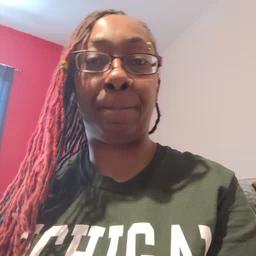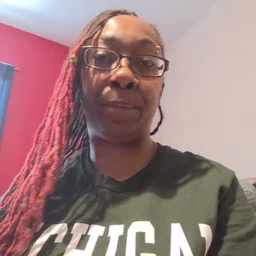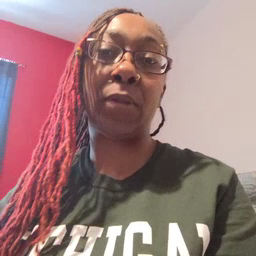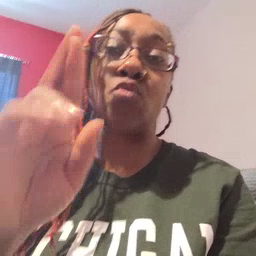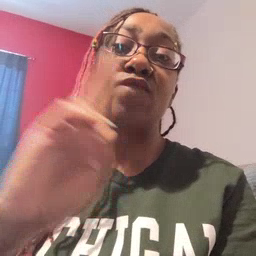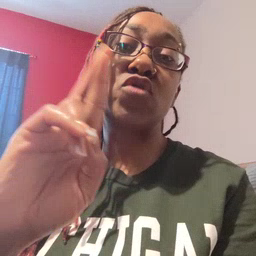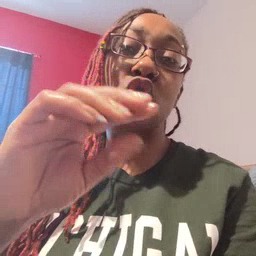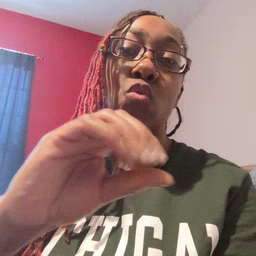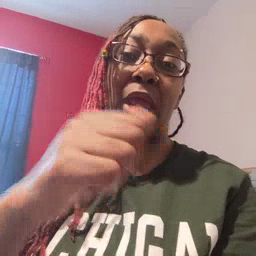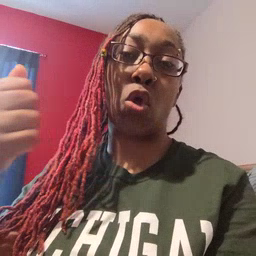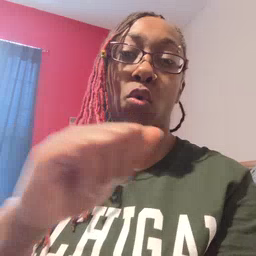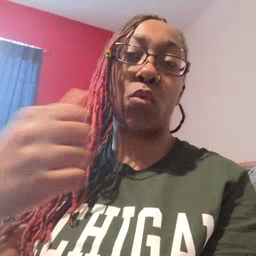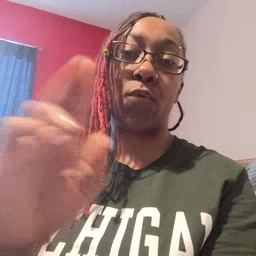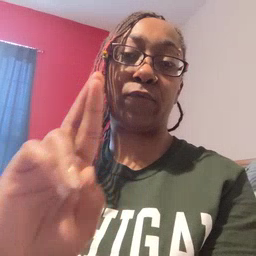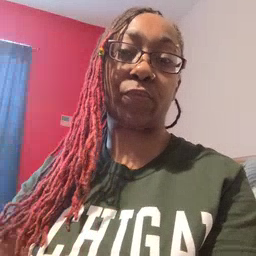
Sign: refrigerator